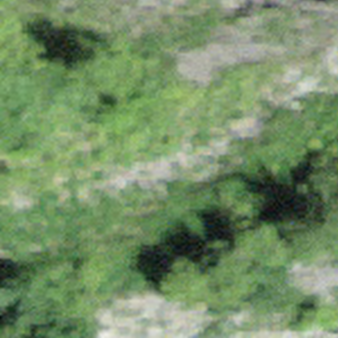
Label: other